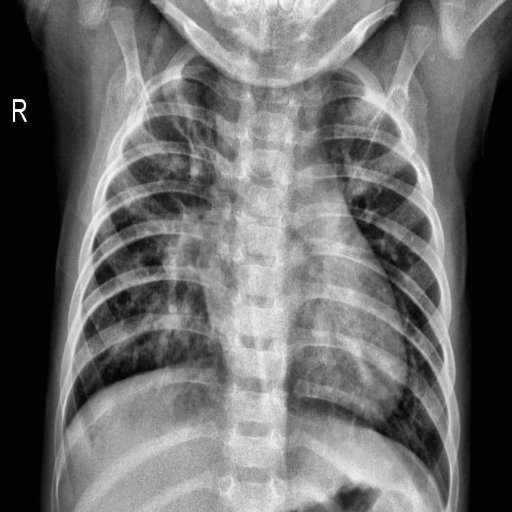
Finding: PNEUMONIA